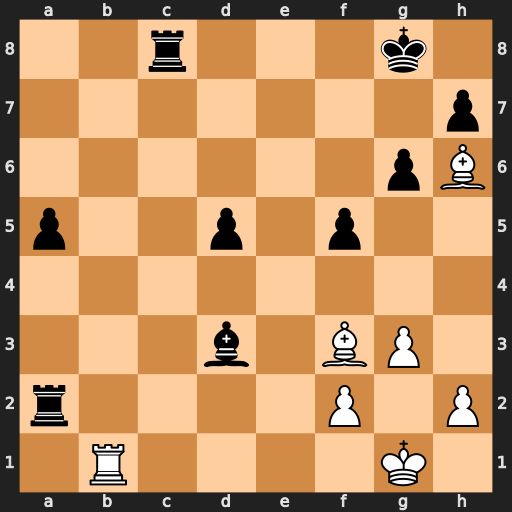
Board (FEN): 2r3k1/7p/6pB/p2p1p2/8/3b1BP1/r4P1P/1R4K1
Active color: w
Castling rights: -
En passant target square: -
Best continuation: Bxd5+ Kh8 Rb7 Ra1+ Kg2 Be4+ Bxe4 fxe4 Bg7+ Kg8 Bxa1